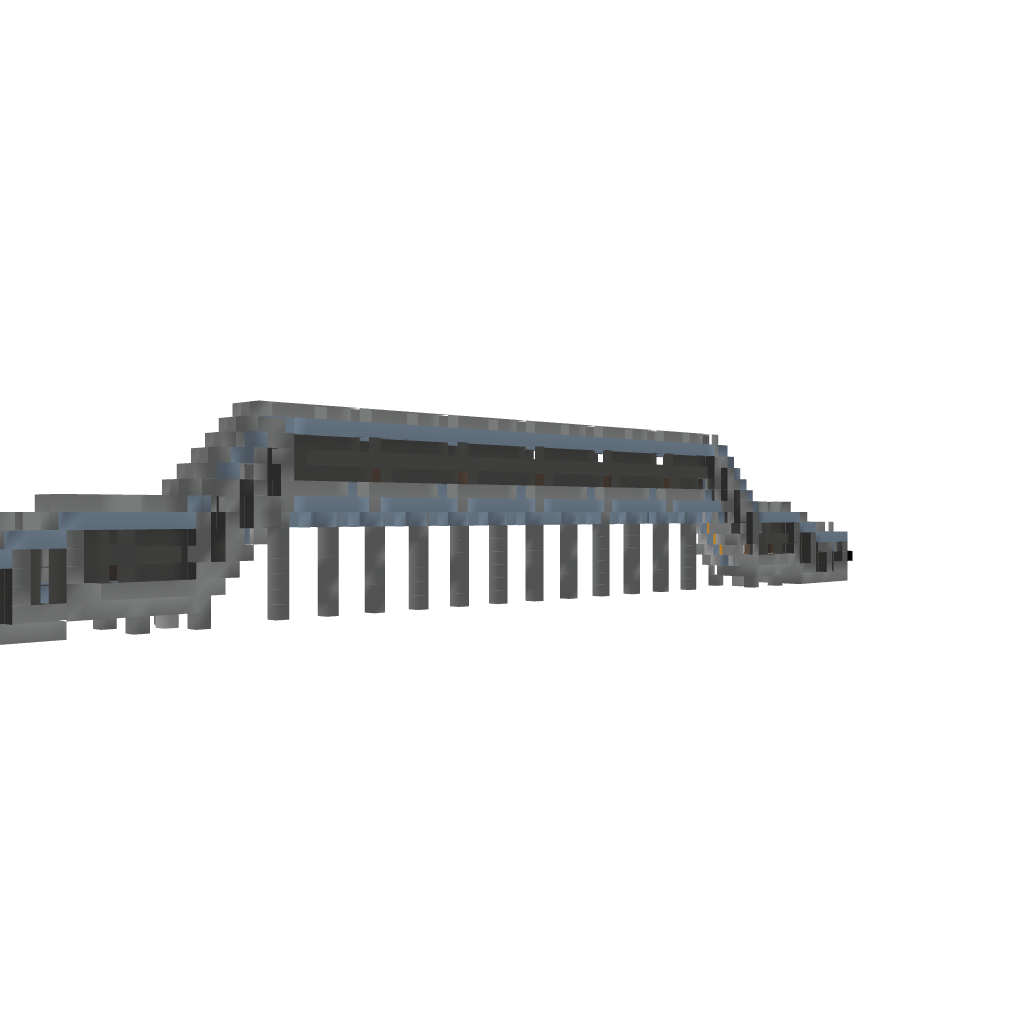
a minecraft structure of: Advanced Minecart Bridge #1 Fixed